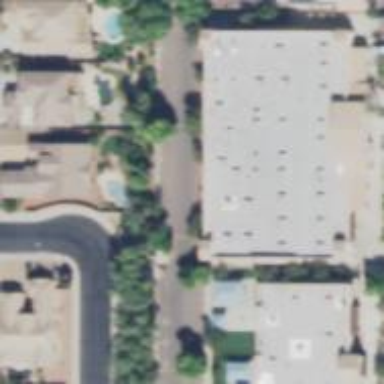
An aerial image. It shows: Building that houses fitness center.